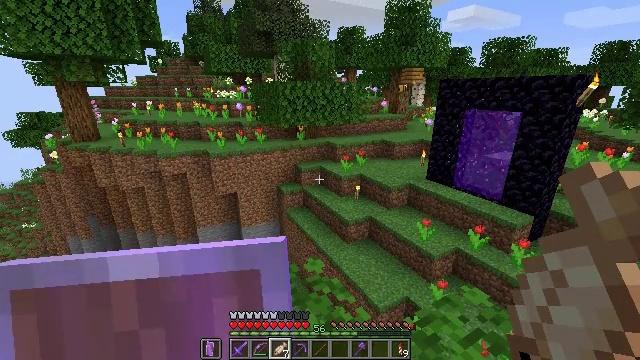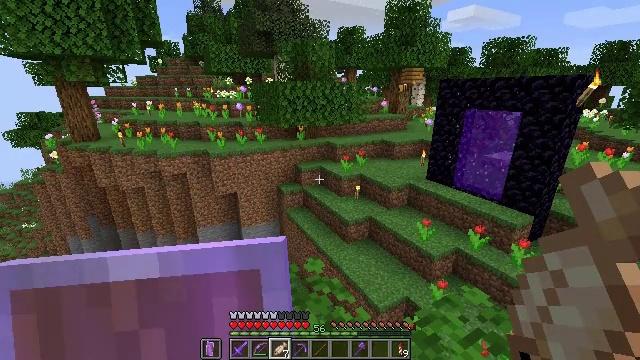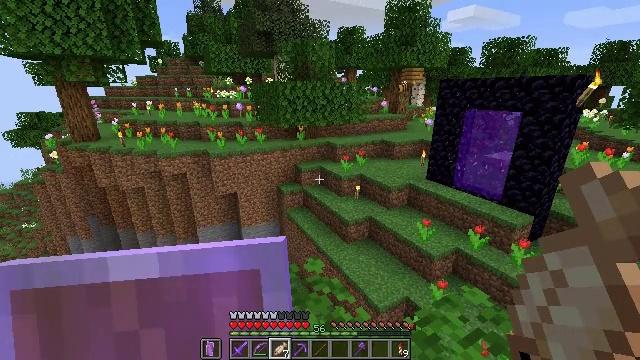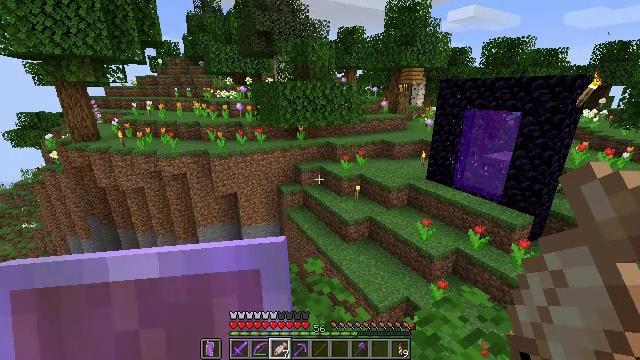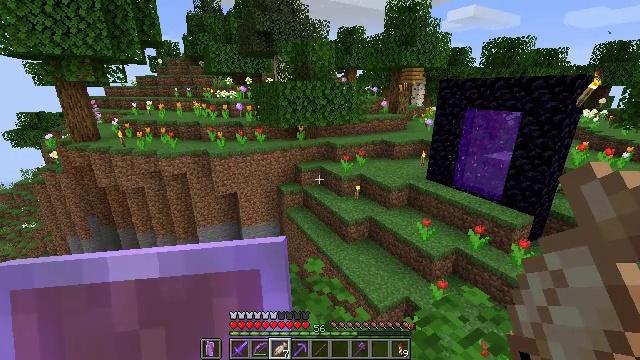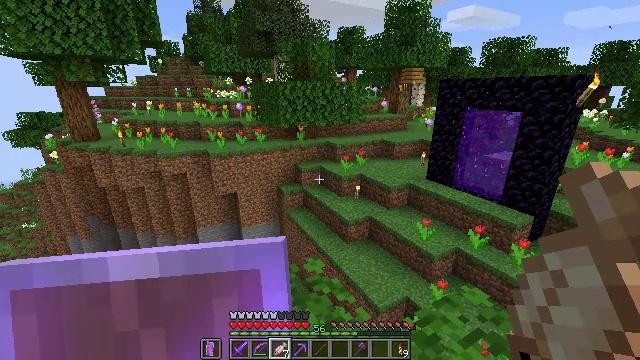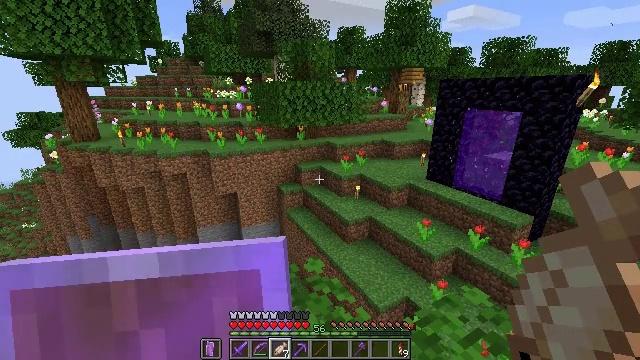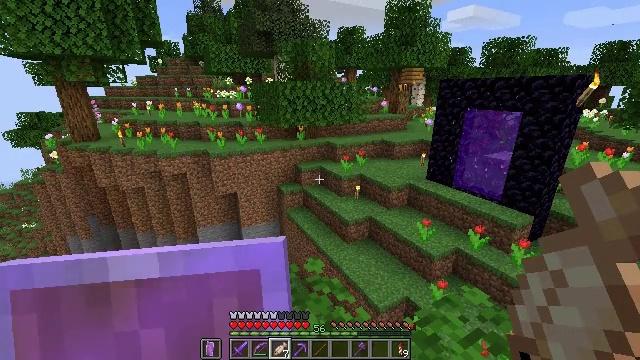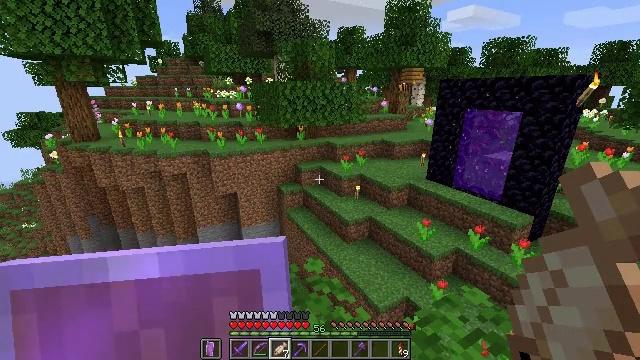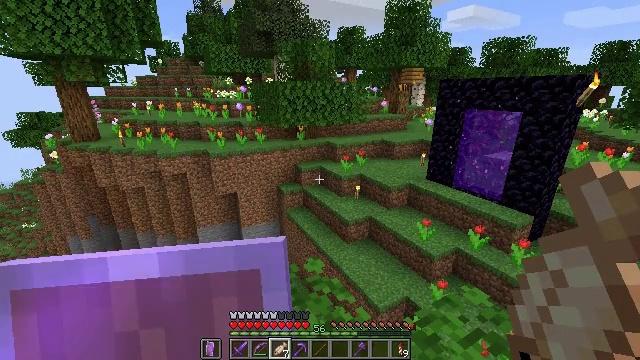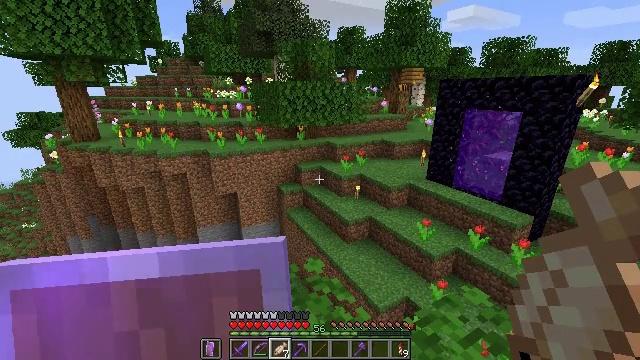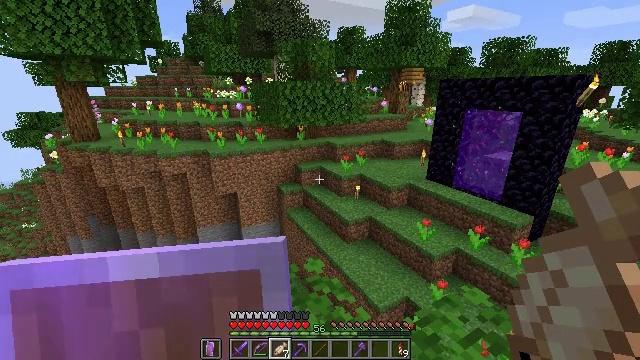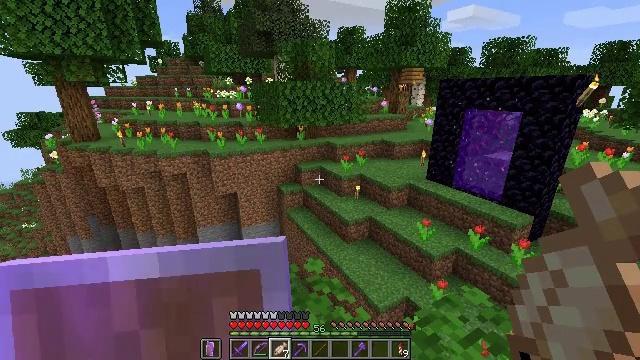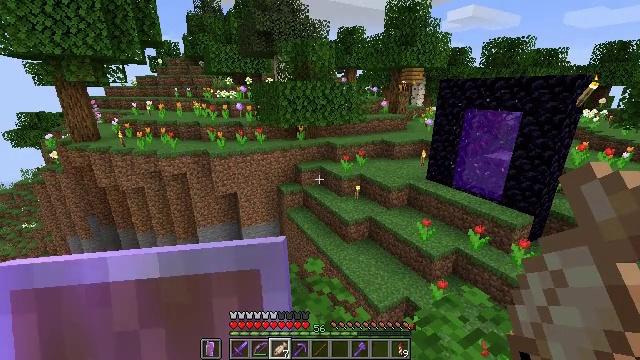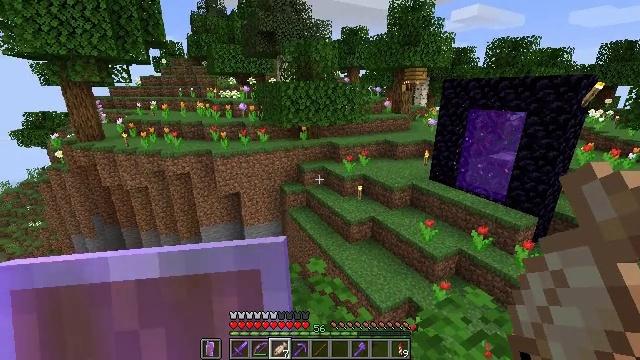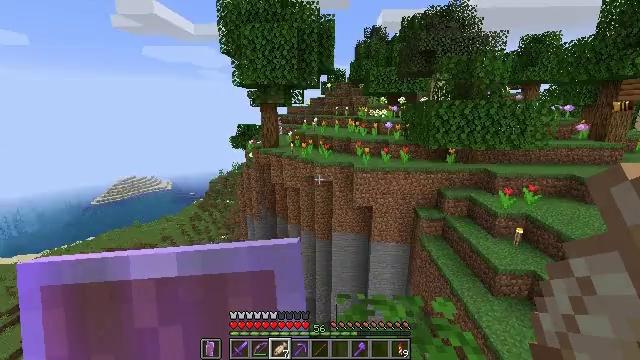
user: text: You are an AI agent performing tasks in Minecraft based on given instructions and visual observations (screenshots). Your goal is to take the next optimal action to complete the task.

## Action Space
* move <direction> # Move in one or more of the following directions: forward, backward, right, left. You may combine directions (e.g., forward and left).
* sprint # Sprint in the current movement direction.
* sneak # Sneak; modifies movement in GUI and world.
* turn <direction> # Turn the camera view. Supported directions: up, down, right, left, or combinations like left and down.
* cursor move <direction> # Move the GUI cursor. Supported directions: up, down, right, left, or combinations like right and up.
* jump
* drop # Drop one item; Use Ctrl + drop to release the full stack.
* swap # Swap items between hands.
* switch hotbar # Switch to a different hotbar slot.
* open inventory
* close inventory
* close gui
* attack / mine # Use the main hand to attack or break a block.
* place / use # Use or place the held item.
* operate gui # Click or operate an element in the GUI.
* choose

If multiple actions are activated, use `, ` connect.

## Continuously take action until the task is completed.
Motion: motion action
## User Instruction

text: Trim the tree by mining oak leaves.
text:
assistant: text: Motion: no_op
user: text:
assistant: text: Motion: no_op
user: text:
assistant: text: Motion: no_op
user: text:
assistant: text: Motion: no_op
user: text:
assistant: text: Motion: no_op
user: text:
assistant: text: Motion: no_op
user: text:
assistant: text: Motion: no_op
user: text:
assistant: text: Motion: no_op
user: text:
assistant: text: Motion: no_op
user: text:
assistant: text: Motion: no_op
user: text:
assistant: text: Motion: no_op
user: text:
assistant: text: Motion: no_op
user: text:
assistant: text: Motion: no_op
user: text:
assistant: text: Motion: no_op
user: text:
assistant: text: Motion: turn left and up
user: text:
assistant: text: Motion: turn left and up
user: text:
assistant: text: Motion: turn left and up
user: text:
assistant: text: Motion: no_op
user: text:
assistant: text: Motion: no_op
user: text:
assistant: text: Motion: no_op
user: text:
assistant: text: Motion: turn left and down
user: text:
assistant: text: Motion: turn left and down
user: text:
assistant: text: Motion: no_op
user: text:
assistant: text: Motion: turn left and down
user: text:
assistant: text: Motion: turn left and down
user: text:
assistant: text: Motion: turn left and down
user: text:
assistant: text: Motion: no_op
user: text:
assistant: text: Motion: no_op
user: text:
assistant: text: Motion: sneak
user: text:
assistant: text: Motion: sneak